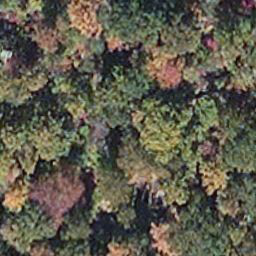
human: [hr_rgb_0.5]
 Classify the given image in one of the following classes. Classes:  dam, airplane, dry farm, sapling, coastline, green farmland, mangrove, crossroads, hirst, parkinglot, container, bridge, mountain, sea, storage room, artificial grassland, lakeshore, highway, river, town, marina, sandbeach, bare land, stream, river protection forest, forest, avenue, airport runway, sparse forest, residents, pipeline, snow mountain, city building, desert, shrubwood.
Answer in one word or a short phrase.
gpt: mangrove